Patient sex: M
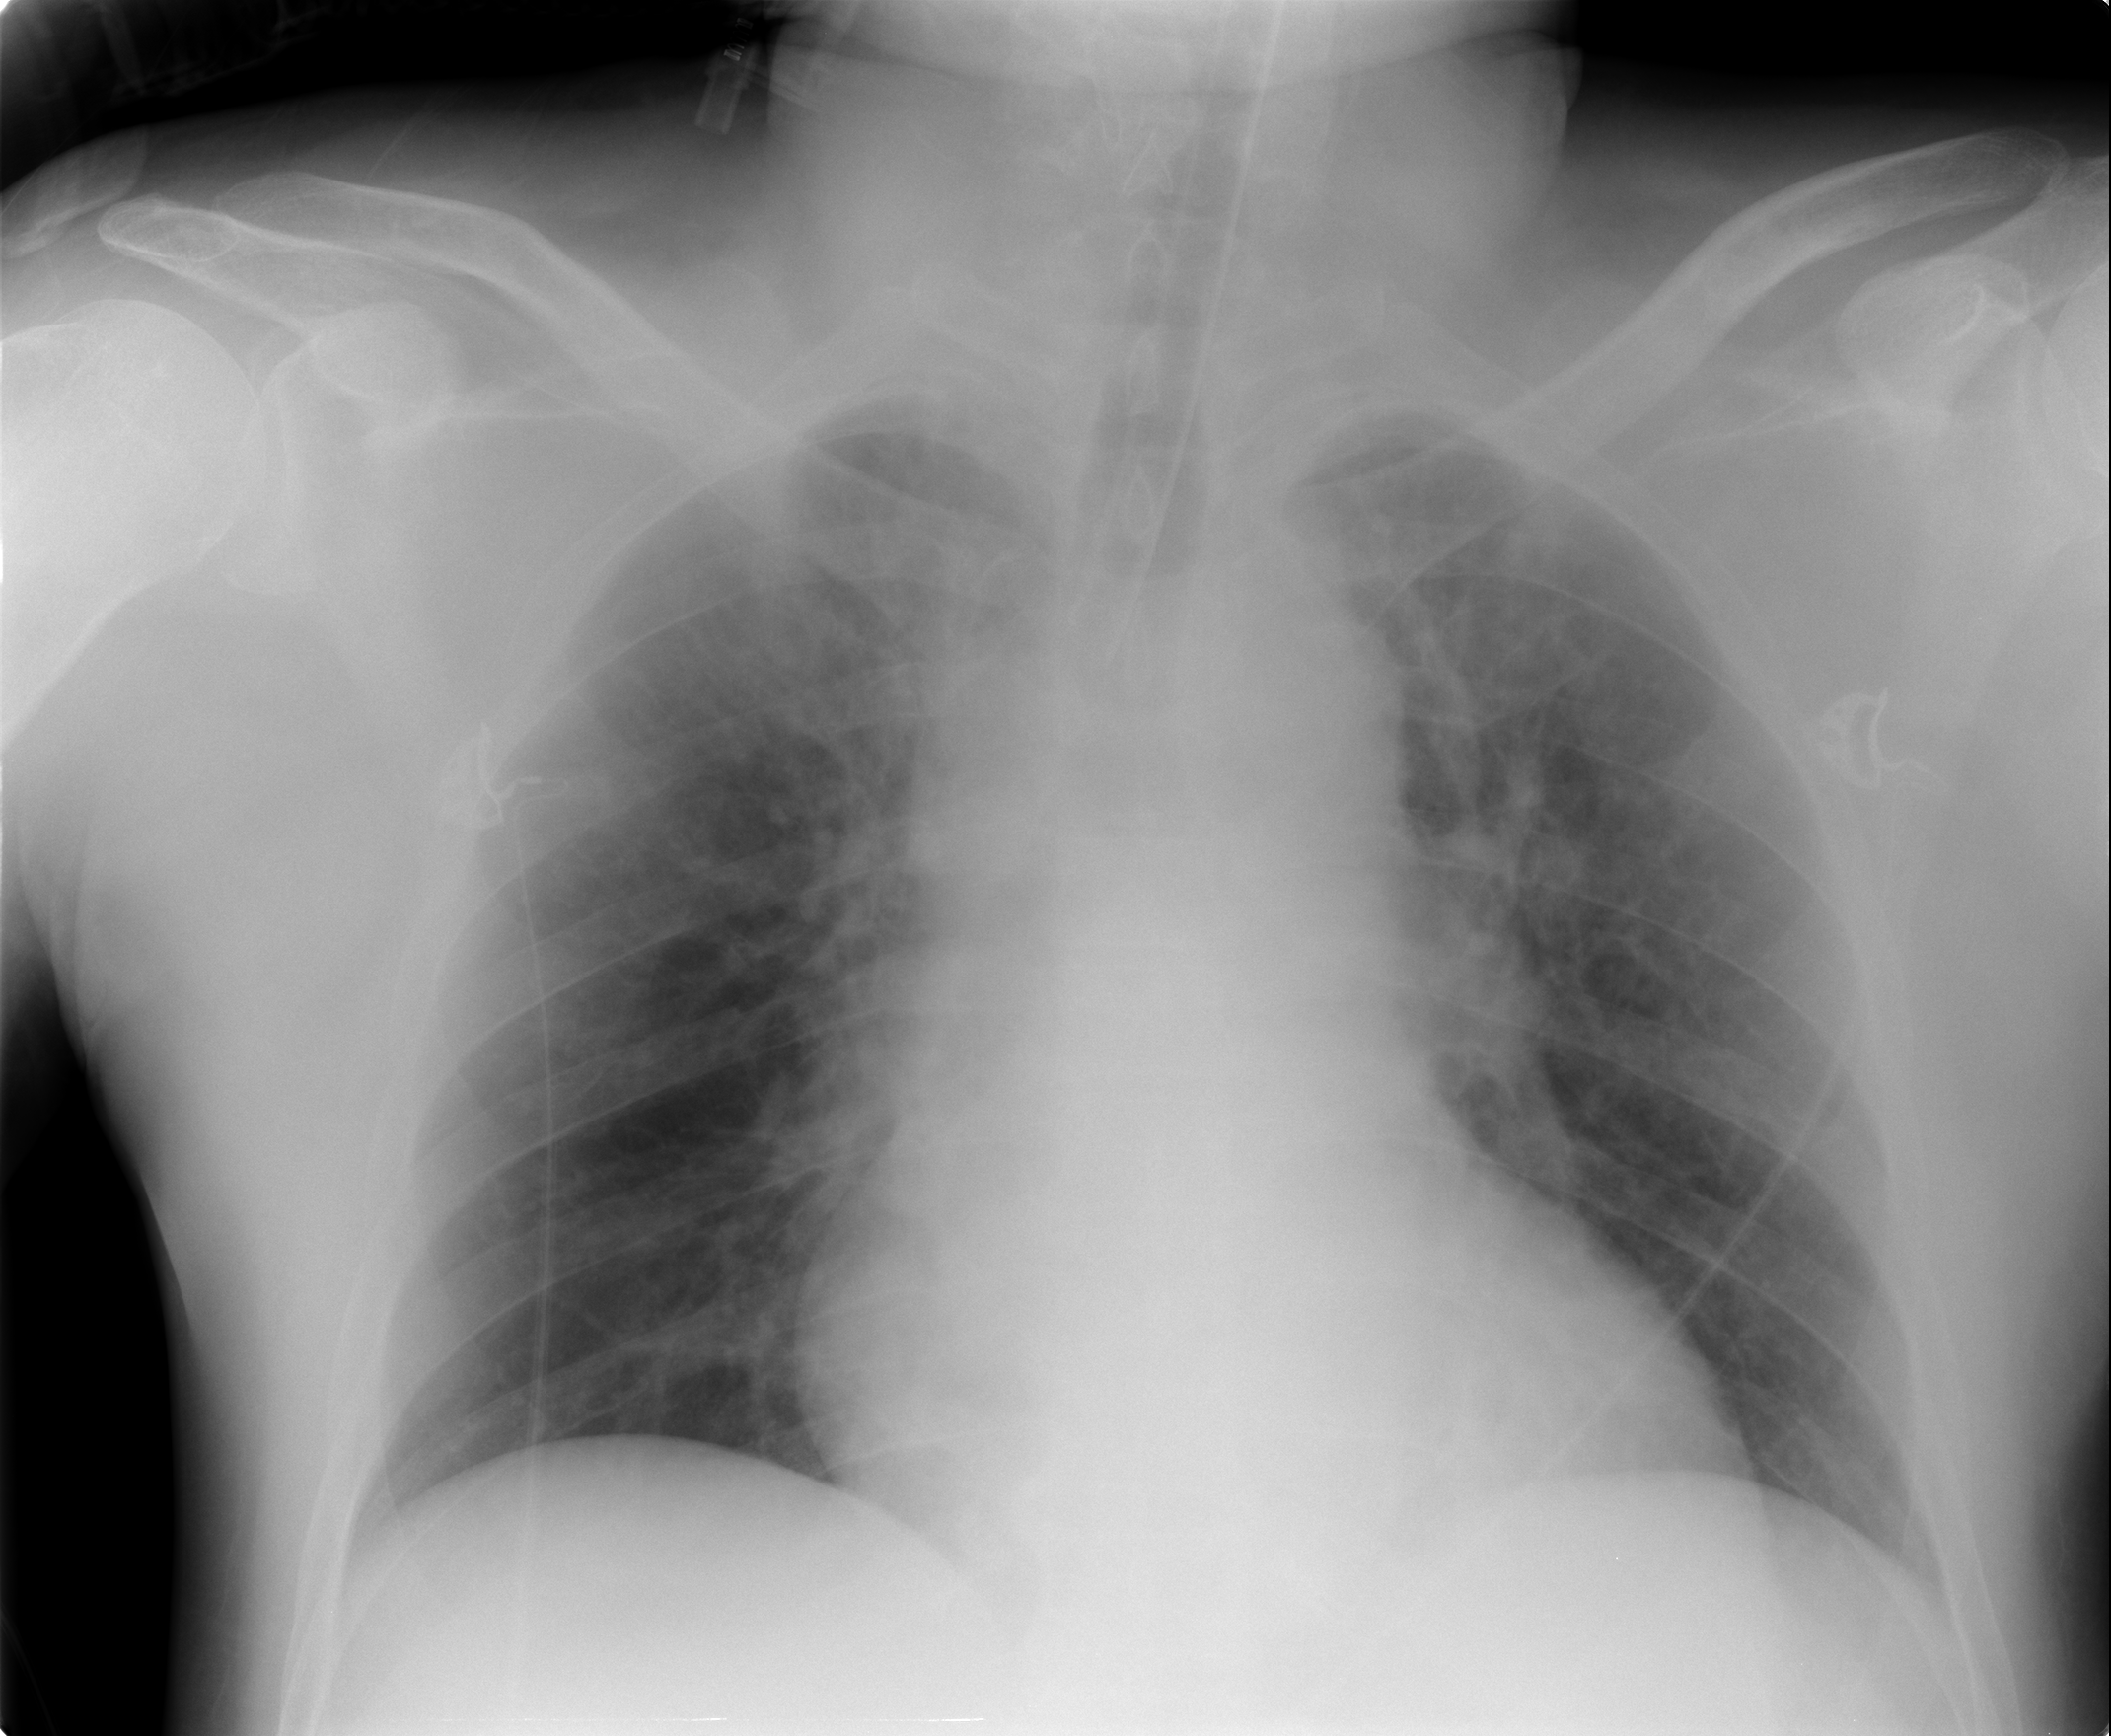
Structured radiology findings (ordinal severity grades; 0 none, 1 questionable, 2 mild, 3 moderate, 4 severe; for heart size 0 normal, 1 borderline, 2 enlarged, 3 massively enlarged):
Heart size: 1
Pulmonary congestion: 2
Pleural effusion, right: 0
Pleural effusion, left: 0
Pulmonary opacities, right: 2
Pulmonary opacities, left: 2
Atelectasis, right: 2
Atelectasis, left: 2